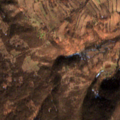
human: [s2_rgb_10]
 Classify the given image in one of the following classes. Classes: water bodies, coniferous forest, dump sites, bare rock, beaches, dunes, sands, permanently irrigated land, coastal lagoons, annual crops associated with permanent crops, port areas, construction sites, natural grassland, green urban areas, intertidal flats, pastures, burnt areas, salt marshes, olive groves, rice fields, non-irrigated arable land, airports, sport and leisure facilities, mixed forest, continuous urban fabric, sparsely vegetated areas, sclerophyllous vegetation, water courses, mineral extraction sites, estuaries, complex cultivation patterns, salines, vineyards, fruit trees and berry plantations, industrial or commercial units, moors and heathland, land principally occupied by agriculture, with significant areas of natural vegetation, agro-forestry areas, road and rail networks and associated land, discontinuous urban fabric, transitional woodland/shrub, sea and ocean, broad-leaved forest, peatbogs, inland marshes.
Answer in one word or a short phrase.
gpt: complex cultivation patterns, land principally occupied by agriculture, with significant areas of natural vegetation, broad-leaved forest, transitional woodland/shrub